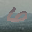
Label: 6